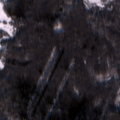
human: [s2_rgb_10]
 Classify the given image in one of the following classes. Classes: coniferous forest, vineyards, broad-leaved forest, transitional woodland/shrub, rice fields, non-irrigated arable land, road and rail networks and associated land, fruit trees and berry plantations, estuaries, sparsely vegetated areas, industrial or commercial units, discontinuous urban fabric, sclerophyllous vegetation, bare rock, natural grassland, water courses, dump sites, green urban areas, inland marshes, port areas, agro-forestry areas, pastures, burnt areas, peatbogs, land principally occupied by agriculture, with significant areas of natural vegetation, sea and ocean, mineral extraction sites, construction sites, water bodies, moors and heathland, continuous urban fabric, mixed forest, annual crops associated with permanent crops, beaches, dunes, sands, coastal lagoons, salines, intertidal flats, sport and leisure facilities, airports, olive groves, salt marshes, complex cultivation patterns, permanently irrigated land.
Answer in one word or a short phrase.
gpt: broad-leaved forest, sea and ocean